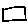
Label: square